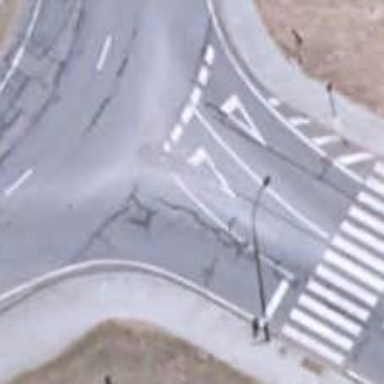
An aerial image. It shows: Road with "give way" sign.